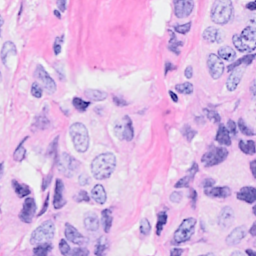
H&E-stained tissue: Breast